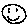
Label: smiley face